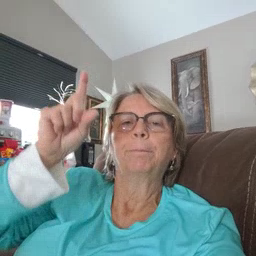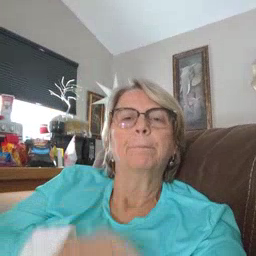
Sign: up